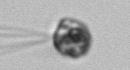
Label: flagellate_morphotype1